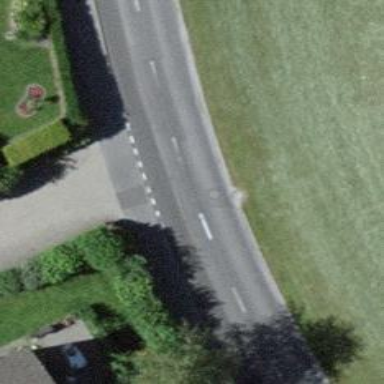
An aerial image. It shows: Unmarked road crossing.